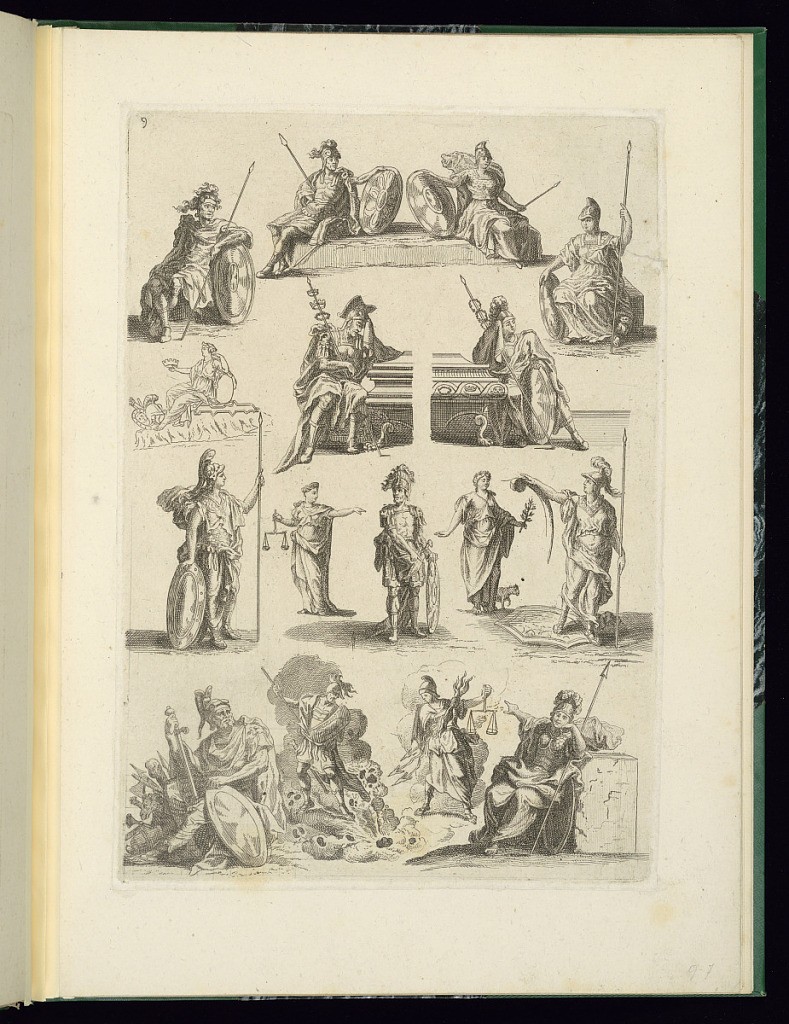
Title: Designs for Allegorical Figures
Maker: Nicolas Guérard, French, ca.1648 – 1719
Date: late 17th–early 18th century
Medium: Etching on laid paper
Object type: Print
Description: Sixteen designs for allegorical and military figures, including justice and peace. The plate is numbered.